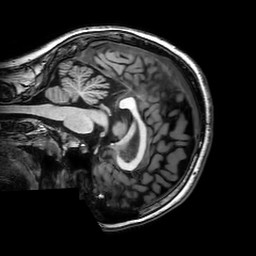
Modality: T1w
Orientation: sagittal
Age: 23
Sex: female
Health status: healthy
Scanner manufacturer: philips
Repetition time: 0.008252 s
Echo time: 0.00379 s